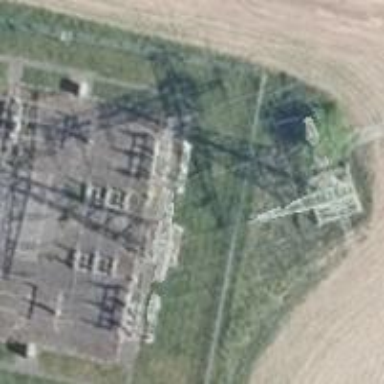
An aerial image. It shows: Three cables of power line.